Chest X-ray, PA view. Patient: 58 years old, sex M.
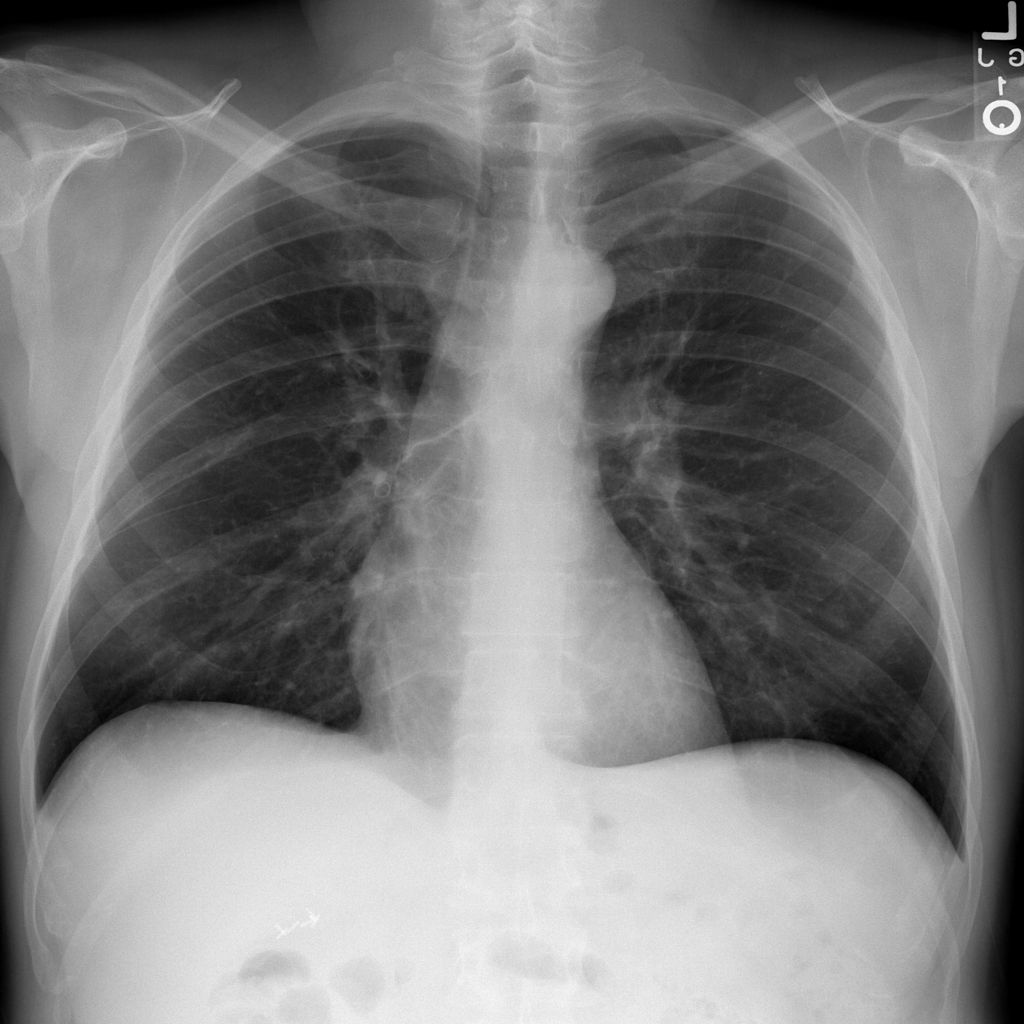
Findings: No Finding